Interaction volume radius: 10 \u00c5
Interaction volume height: 30 \u00c5
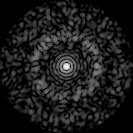
Disorder parameter: 0.8442